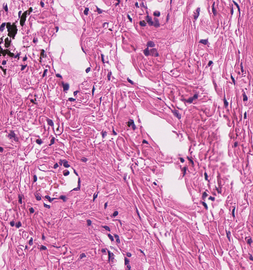
Tumor epithelial tissue: no
Tumor-associated stroma tissue: yes
Normal tissue: no